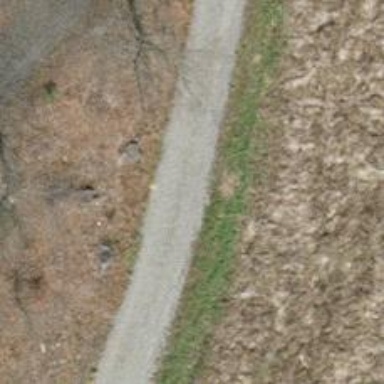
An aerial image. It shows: Compacted track road with grade3 tracktype.